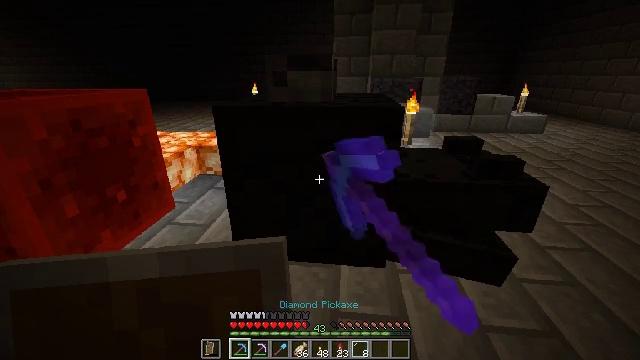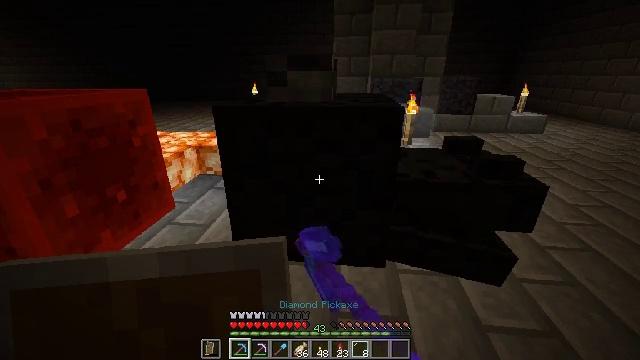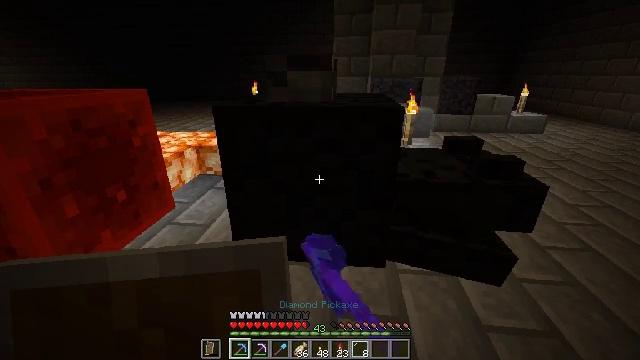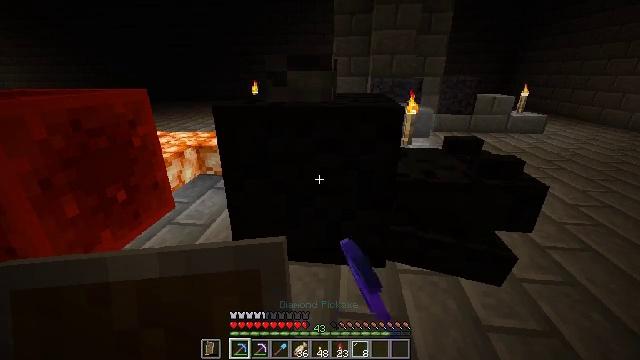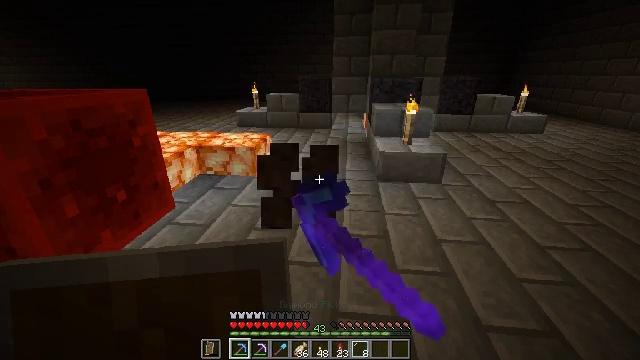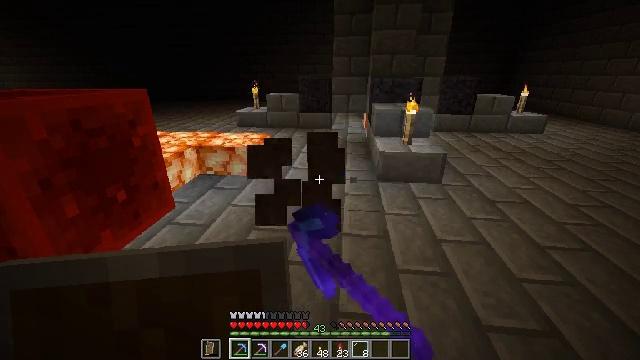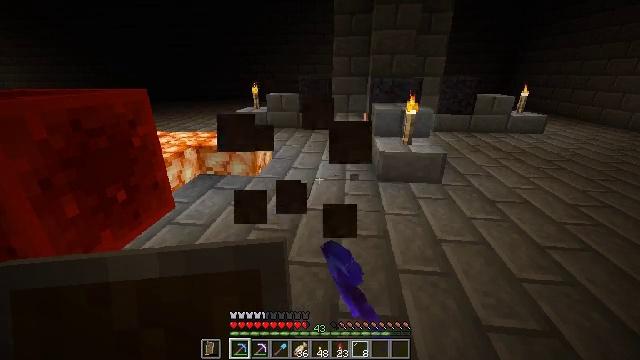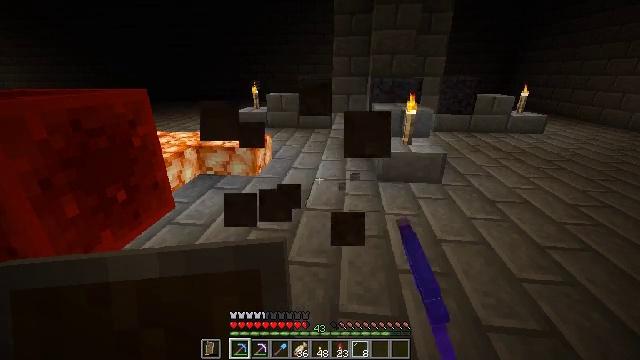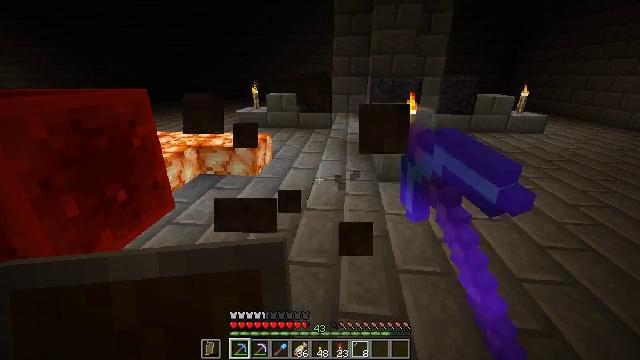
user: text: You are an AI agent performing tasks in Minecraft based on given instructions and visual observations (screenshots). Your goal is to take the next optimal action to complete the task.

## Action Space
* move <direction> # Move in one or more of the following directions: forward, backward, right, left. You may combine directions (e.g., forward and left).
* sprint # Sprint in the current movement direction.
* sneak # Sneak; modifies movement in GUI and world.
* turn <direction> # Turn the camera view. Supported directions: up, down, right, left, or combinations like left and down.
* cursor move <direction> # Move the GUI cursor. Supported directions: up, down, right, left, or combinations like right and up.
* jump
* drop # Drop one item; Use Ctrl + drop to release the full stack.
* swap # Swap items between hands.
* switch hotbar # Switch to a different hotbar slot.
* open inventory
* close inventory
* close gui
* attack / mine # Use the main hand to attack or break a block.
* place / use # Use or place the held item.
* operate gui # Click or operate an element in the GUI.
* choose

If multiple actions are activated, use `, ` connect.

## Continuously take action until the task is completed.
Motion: motion action
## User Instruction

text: Collect the dragon head from its wall placement.
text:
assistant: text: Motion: attack / mine
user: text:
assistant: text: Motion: attack / mine
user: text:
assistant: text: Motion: attack / mine
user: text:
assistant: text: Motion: attack / mine
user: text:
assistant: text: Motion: attack / mine
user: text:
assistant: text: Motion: attack / mine
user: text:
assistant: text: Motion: attack / mine
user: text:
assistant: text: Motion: attack / mine
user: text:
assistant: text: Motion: attack / mine